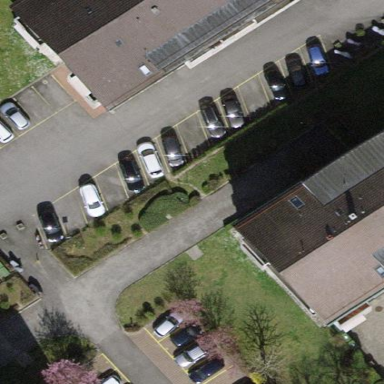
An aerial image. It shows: Street-side parking area.